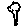
Label: tree